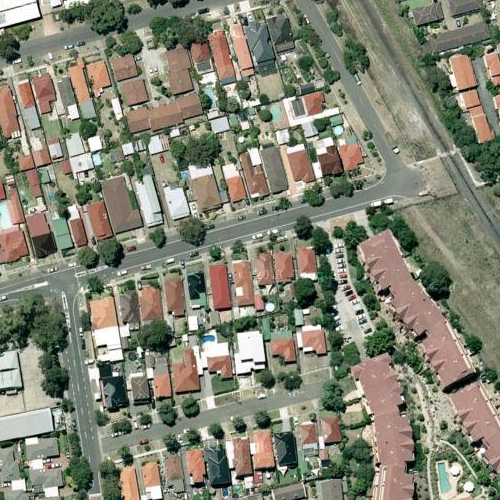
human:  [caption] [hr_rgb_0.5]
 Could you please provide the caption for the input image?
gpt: Many houses are densely arranged and some roads go through this area .

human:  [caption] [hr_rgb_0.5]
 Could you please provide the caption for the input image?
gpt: Lots of houses are arranged neatly while some roads go across this area .

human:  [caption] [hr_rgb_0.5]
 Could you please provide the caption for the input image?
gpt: This is a residential area with many houses arranged neatly and divided by some roads .

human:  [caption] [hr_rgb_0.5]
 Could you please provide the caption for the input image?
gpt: A residential area with some houses arranged neatly .

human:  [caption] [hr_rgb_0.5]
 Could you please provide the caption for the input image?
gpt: A residential area with houses arranged densely and divided by some roads .